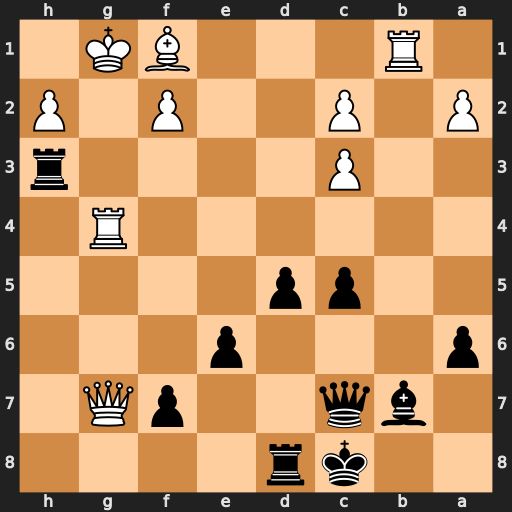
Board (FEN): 2kr4/1bq2pQ1/p3p3/2pp4/6R1/2P4r/P1P2P1P/1R3BK1
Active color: b
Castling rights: -
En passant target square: -
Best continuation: Qxh2#